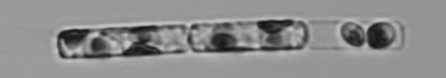
Label: Guinardia_delicatula_TAG_internal_parasite